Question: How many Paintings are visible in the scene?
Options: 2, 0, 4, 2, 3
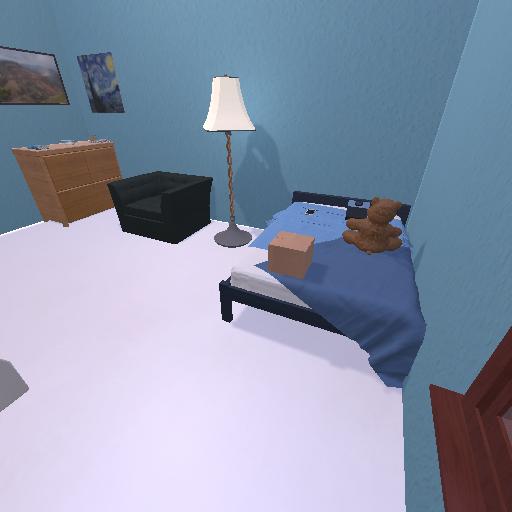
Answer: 2